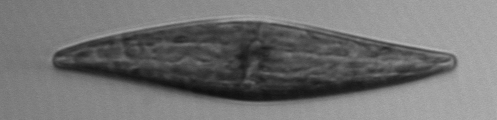
Label: Pleurosigma